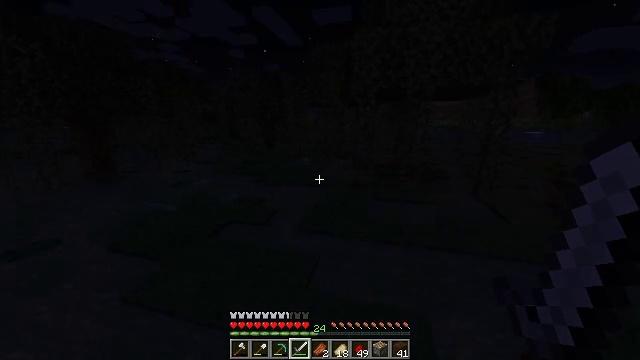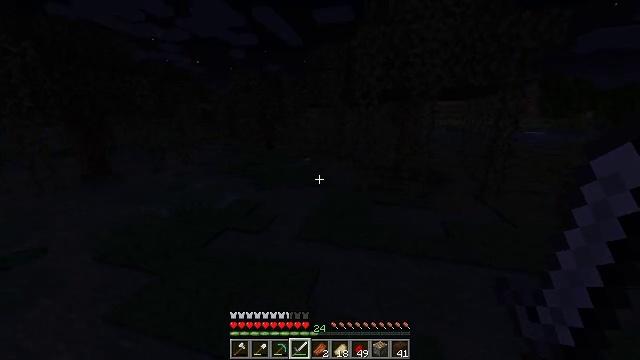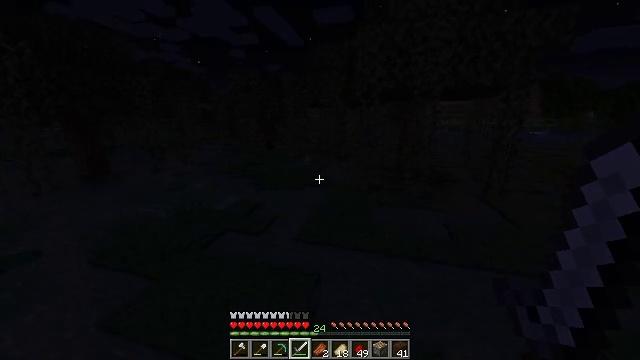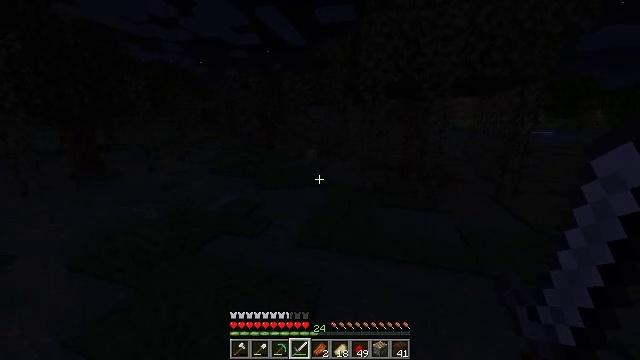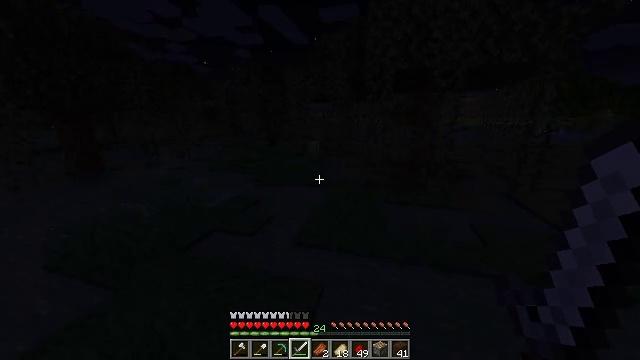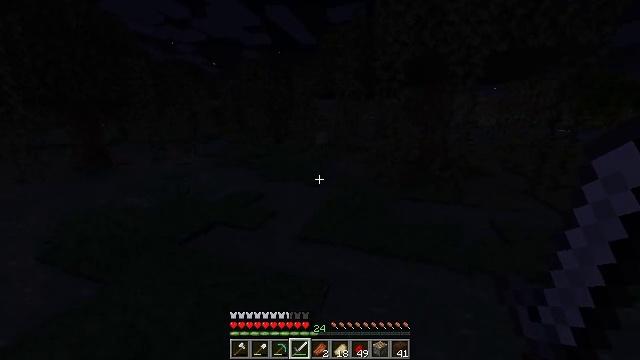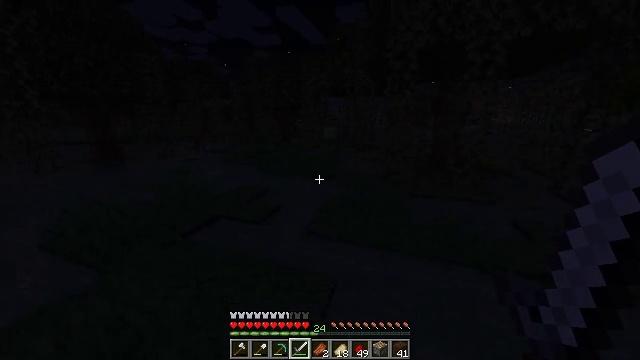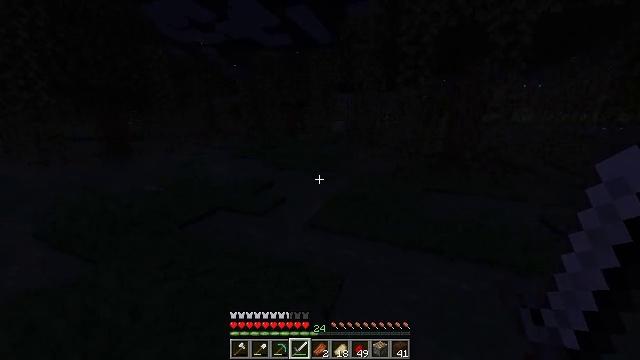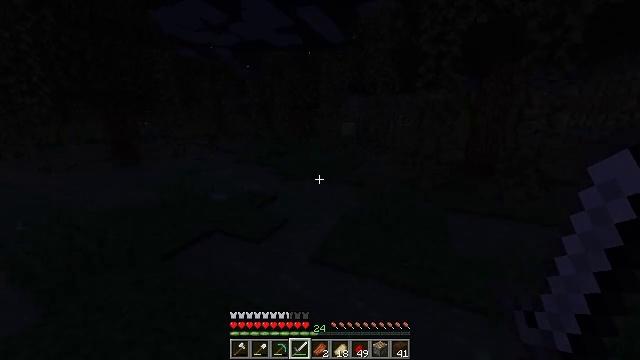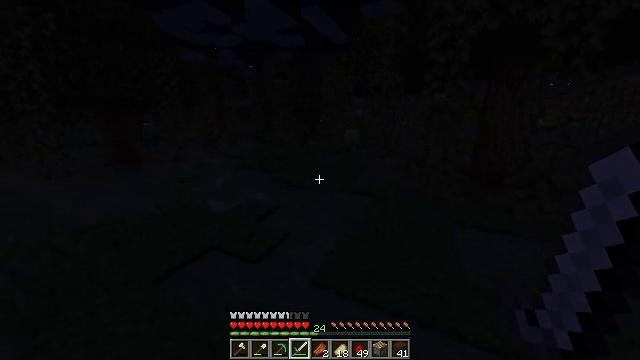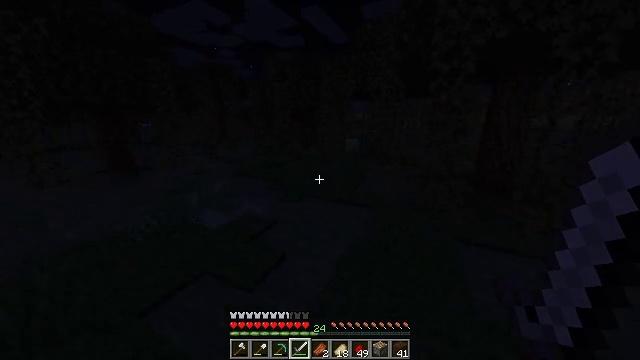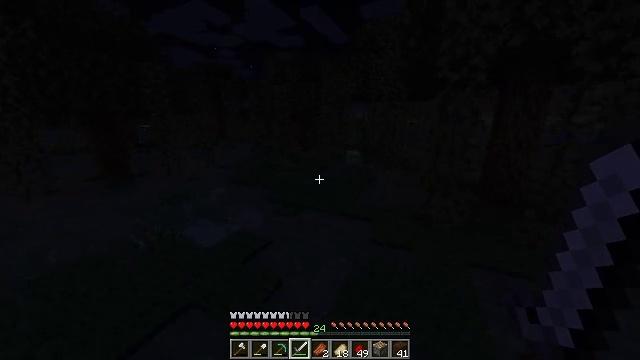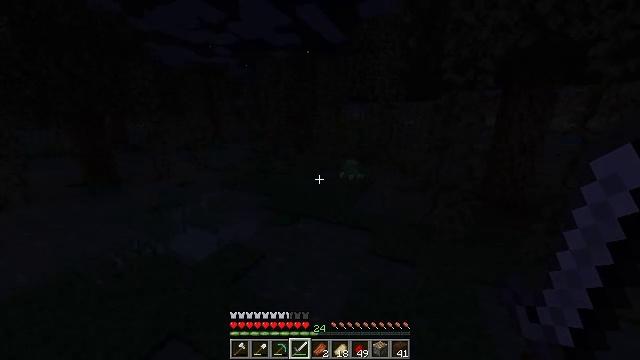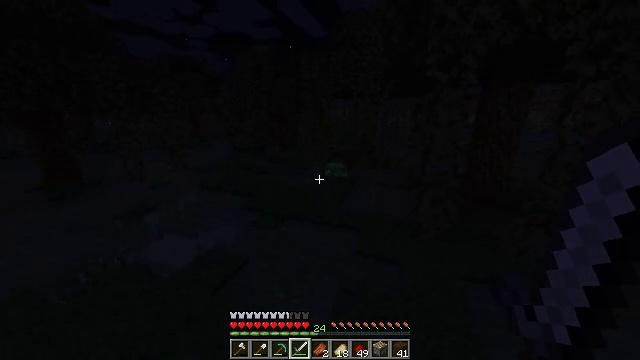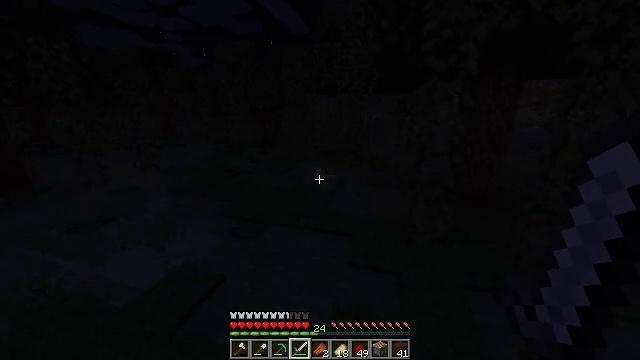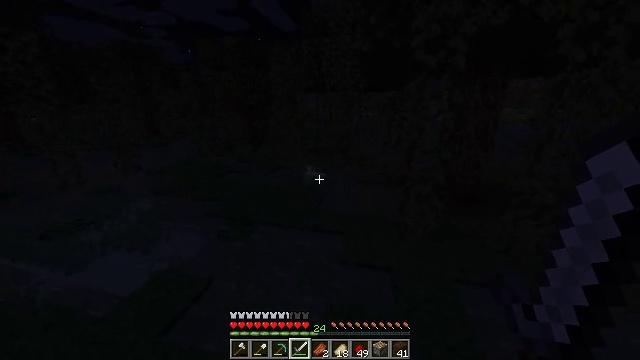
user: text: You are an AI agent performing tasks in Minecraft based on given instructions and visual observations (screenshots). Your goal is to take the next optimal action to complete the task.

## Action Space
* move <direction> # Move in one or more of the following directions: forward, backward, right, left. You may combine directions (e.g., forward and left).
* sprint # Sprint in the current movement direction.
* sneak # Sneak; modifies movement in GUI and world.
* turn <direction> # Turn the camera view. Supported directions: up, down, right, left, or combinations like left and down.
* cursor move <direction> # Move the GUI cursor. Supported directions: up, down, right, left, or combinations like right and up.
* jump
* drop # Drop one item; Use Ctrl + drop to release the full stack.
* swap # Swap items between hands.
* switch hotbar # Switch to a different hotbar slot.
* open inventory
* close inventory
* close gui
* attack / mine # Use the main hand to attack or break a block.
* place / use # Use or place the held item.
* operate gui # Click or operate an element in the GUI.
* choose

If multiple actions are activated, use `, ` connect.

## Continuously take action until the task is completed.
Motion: motion action
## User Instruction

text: Combat the slime.
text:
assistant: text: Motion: move forward, sprint, jump
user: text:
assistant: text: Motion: move forward, sprint, jump
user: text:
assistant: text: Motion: move forward, sprint, jump
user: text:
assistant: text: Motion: move forward, sprint, jump
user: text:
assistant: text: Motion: move forward, turn left, jump
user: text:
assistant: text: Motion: move forward, turn left, jump
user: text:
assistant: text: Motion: move forward, turn left, jump
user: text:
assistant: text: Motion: move forward, turn left, jump
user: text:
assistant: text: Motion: move forward, jump
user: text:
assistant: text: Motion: move forward, sprint, jump
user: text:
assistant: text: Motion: move forward, sprint, jump
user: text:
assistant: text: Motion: move forward, sprint, jump
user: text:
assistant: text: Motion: move forward, sprint, turn right, jump
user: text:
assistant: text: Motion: move forward, sprint, turn right, jump
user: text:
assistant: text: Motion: move forward, turn right, jump
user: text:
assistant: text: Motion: move forward, turn right, jump
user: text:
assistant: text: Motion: move forward, turn right, jump
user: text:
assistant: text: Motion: move forward, turn right, jump
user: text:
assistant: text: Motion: move forward, turn right, jump
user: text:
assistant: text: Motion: move forward, sprint, jump
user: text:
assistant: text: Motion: move forward, sprint, jump
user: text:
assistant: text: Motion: move forward, sprint, jump
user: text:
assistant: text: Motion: move forward, sprint, jump
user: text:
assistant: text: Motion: move forward, jump
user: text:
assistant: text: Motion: move forward, jump
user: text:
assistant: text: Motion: move forward, turn left, jump
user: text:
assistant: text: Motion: move forward, turn left and down
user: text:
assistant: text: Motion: turn left and down
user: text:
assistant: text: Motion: turn left and down
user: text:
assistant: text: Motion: no_op